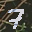
Label: 7